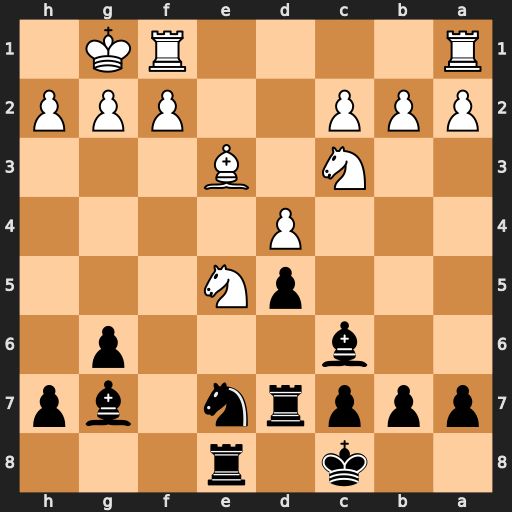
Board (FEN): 2k1r3/ppprn1bp/2b3p1/3pN3/3P4/2N1B3/PPP2PPP/R4RK1
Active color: b
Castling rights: -
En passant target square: -
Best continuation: Bxe5 dxe5 d4 Bxd4 Rxd4